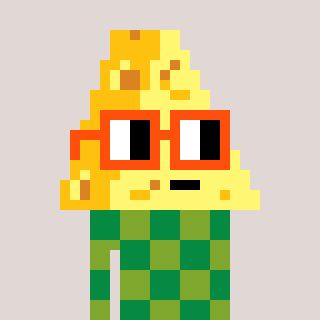
a pixel art character with square orange glasses, a cheese-shaped head and a slimegreen-colored body on a warm background